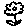
Label: flower